Question:
I'm taking Questions and Answers in 'String[]'.The 'TextView' has questions and 'RadioButton' has corresponding answers. If 'Start Button' is clicked, first set of question and answers is displayed in 'Linear Layout1'. If 'Next Button' is clicked 'LinearLayout1' is replaced by next set of question with answers and again if 'Next Button'is clicked next set of question has to be replaced and vice versa. 'Next Button'
: Only 'LinearLayout 1' should be changed when clicking 'Next Button'
code:
'''
TextView tv;
RadioButton rb1, rb2;
Button bStart, bNext;
String question[] = { "Key Lime Pie is upcoming version",
"Android is Middleware", "Which is latest Android version?" };
String answerA[] = { "True", "False" };
String answerB[] = { "True", "False" };
String answerC[] = { "Android 4.2", "Android 5" };
@Override
public void onCreate(Bundle savedInstanceState) {
super.onCreate(savedInstanceState);
setContentView(R.layout.ques);
tv = (TextView) findViewById(R.id.textView111);
rb1 = (RadioButton) findViewById(R.id.radioButton1);
rb2 = (RadioButton) findViewById(R.id.radioButton2);
bStart = (Button) findViewById(R.id.startExam);
bNext = (Button) findViewById(R.id.bNext);
bStart.setOnClickListener(new View.OnClickListener() {
public void onClick(View v) {
// TODO Auto-generated method stub
tv.setText(question[0]);
rb1.setText(answerA[0]);
rb2.setText(answerA[1]);
}
});
bNext.setOnClickListener(new View.OnClickListener() {
public void onClick(View v) {
// TODO Auto-generated method stub
tv.setText(question[1]);
rb1.setText(answerB[0]);
rb2.setText(answerB[1]);
}
});
}
'''
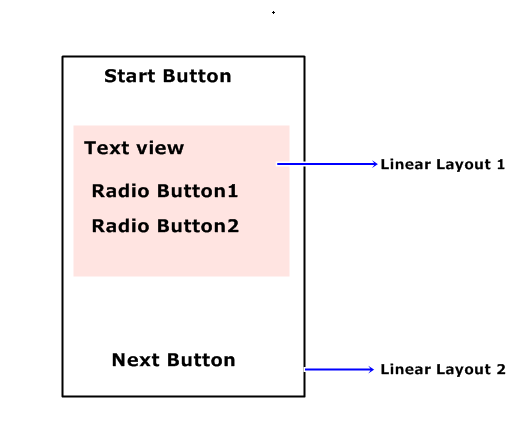
Answer: This is a logic problem.
1. Merge all the answers into a multidimensional array.
2. Keep track of the current question.
3. Use the tracking variable to get the question title in question.
4. Use the tracking variable to get the answers in the multidimensional array of answers. This is the first dimension of the array.
5. You read the answers in that dimension and display them in rb1 and rb2.
By using what you have there you will have problems extending that code. After all, are you really going to create a new variable for each different set of answers? It does not make any sense. A multidimensional array works.
However... although you can improve your arrays structure and use an 'int' to keep track of the current displayed question (and thus increment it to get the next question after pressing the 'bNext'), I suggest you try to create more meaningful objects, like a 'Question' class, with relevant members ('title', 'optionA', 'optionB', whatever...), especially because it looks like you're using this code to learn how to program a quiz-styled application.
Then you can create various questions and iterate through then.
But is that the issue there? No. The problem is keeping track of questions and answers. Use a multidimensional array with a tracking variable.
OK, I'm going to suggest something very quick for you:
'''
static String[] questions = new String[] { "Question 1", "Question 2", "Question 3" };
static String[][] answers = new String[][] {
{"Answer 1.a", "Answer 1.b"},
{"Answer 2.a", "Answer 2.b"},
{"Answer 3.a", "Answer 3.b"},
};
int pos = -1;
void showNextAnswer() {
pos++;
tv.setText(questions[pos]);
rb1.setText(answers[pos][0]);
rb2.setText(answers[pos][1]);
}
bStart.setOnClickListener(new View.OnClickListener() {
public void onClick(View v) {
showNextAnswer();
}
});
bNext.setOnClickListener(new View.OnClickListener() {
public void onClick(View v) {
showNextAnswer();
}
});
'''
As you can, both buttons do the same thing, so it's probably better to only use a next button.